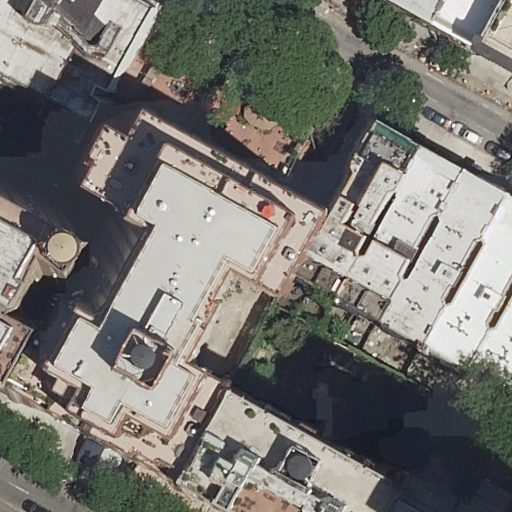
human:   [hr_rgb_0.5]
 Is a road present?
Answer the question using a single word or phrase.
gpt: yes

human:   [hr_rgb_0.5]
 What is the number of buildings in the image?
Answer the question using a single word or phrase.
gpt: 16

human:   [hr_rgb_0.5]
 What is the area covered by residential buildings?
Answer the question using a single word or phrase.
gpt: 6007m2

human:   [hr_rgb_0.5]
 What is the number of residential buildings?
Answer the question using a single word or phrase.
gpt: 16

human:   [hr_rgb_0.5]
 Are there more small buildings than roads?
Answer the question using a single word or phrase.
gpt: yes

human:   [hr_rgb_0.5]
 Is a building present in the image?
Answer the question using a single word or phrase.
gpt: yes

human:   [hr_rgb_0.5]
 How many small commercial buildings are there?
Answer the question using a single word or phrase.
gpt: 0

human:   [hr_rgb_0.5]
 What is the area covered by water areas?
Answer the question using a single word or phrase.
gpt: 0m2

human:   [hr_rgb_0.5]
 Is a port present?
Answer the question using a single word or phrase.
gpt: no

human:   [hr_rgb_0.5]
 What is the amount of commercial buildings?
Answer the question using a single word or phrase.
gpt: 0

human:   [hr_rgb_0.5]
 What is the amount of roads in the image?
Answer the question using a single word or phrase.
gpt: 3

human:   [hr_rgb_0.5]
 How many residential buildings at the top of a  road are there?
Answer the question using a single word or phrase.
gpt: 13

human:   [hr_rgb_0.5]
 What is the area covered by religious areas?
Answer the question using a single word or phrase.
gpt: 0m2

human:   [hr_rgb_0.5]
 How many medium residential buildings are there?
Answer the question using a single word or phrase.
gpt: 8

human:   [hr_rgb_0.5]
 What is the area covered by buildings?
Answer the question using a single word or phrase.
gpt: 6007m2

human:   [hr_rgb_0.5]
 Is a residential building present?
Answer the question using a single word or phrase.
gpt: yes

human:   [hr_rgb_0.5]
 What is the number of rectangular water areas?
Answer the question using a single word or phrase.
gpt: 0

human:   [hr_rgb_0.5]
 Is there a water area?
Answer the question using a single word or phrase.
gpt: no

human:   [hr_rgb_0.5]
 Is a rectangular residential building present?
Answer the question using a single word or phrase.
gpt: yes

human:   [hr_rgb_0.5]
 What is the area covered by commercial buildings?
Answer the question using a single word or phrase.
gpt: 0m2

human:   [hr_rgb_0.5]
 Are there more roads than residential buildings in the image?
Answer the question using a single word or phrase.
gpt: no

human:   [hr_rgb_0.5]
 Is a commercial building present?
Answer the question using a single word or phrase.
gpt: no

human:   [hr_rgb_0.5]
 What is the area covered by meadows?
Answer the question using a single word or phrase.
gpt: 0m2

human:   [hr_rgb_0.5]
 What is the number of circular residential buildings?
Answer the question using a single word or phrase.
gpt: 0

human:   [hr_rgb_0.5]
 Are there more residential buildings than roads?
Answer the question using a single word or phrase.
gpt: yes

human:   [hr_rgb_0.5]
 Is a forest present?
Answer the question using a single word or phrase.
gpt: no

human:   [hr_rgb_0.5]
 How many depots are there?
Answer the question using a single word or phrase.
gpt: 0

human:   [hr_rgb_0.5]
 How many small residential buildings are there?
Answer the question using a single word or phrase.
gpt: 5

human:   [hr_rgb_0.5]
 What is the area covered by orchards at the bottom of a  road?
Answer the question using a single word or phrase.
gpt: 0m2

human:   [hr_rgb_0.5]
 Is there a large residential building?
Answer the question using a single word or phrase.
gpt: yes

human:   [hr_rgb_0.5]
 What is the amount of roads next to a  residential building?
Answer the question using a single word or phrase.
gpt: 3

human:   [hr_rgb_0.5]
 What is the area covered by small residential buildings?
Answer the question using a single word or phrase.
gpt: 187m2

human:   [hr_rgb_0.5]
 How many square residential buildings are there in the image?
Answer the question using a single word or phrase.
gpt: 0

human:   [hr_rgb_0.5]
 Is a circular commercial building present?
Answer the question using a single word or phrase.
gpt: no

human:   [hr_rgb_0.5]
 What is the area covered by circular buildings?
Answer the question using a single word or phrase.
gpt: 0m2

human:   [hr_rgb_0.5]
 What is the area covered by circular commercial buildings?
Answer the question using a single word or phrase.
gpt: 0m2

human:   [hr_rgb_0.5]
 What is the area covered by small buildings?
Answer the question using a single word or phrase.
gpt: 187m2

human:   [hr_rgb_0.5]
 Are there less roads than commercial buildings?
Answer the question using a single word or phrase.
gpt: no

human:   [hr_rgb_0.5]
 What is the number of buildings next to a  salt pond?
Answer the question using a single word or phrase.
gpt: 0

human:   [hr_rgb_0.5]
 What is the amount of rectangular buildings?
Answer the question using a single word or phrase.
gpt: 8

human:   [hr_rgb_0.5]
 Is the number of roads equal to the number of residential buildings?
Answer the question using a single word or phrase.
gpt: no

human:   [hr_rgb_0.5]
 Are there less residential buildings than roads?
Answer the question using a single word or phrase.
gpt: no

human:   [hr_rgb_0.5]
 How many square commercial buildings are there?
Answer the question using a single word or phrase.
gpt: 0

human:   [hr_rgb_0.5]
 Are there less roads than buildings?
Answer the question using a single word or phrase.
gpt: yes

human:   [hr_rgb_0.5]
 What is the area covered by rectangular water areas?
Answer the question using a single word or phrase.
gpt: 0m2

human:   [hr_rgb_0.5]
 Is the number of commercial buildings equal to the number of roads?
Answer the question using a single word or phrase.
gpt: no

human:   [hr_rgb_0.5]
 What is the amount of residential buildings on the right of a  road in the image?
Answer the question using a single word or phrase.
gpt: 13

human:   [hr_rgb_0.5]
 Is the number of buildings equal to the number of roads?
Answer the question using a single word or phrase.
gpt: no

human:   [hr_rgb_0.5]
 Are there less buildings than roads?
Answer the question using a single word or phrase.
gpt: no

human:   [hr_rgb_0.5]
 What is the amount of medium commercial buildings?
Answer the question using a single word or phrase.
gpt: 0

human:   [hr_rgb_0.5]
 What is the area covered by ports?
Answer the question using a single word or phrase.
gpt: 0m2

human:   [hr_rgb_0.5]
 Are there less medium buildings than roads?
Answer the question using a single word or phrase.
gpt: no

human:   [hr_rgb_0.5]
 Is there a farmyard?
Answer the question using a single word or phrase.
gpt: no

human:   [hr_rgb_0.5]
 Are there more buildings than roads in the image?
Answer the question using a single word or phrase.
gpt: yes

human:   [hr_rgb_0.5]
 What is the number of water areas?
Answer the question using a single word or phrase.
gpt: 0

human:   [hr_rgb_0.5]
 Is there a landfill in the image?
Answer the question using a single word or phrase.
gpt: no

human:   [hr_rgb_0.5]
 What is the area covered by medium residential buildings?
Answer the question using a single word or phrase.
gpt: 2112m2

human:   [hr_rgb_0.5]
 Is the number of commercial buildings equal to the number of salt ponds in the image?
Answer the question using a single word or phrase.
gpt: yes

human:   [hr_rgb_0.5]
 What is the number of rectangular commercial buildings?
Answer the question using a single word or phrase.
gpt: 0

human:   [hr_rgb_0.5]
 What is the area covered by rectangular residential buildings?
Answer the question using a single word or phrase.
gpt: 807m2

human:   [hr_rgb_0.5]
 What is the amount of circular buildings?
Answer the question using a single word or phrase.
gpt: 0

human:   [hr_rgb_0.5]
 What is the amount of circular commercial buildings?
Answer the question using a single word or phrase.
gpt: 0

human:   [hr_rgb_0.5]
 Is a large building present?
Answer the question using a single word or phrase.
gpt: yes

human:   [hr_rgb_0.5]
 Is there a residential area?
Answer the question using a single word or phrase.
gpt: no